Field crop: tomato
Growth stage: 2
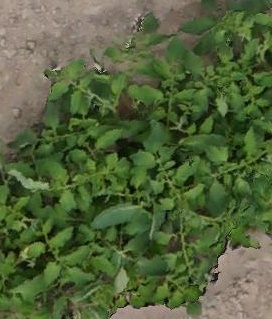
Species: tomato